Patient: sex M, age 42
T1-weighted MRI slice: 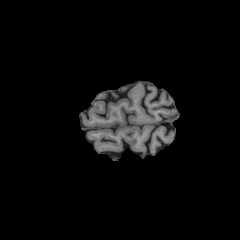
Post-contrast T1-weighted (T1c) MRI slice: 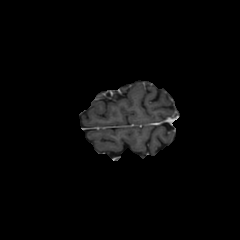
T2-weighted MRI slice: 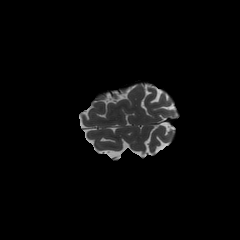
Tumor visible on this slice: no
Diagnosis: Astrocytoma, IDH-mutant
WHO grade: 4